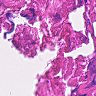
Metastatic tissue present: no